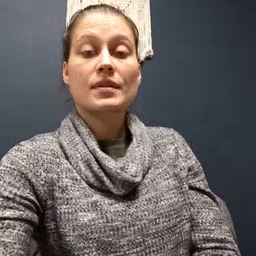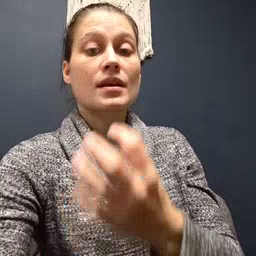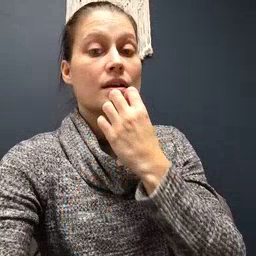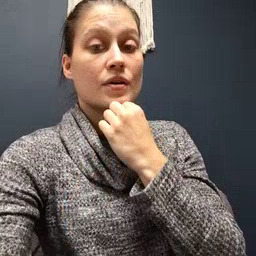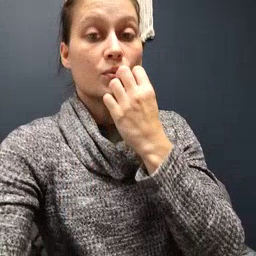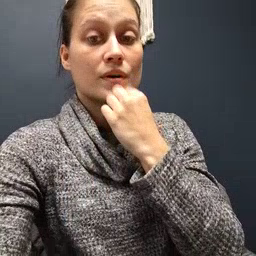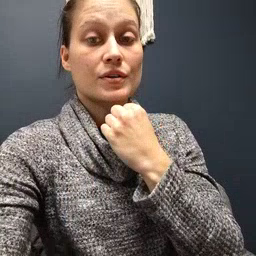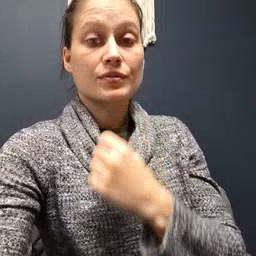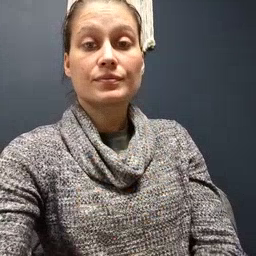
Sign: underwear